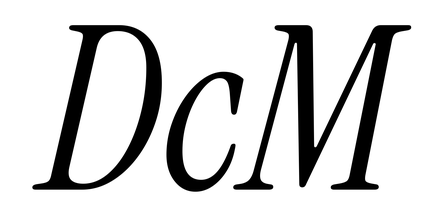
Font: InstrumentSerif-Italic